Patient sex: M
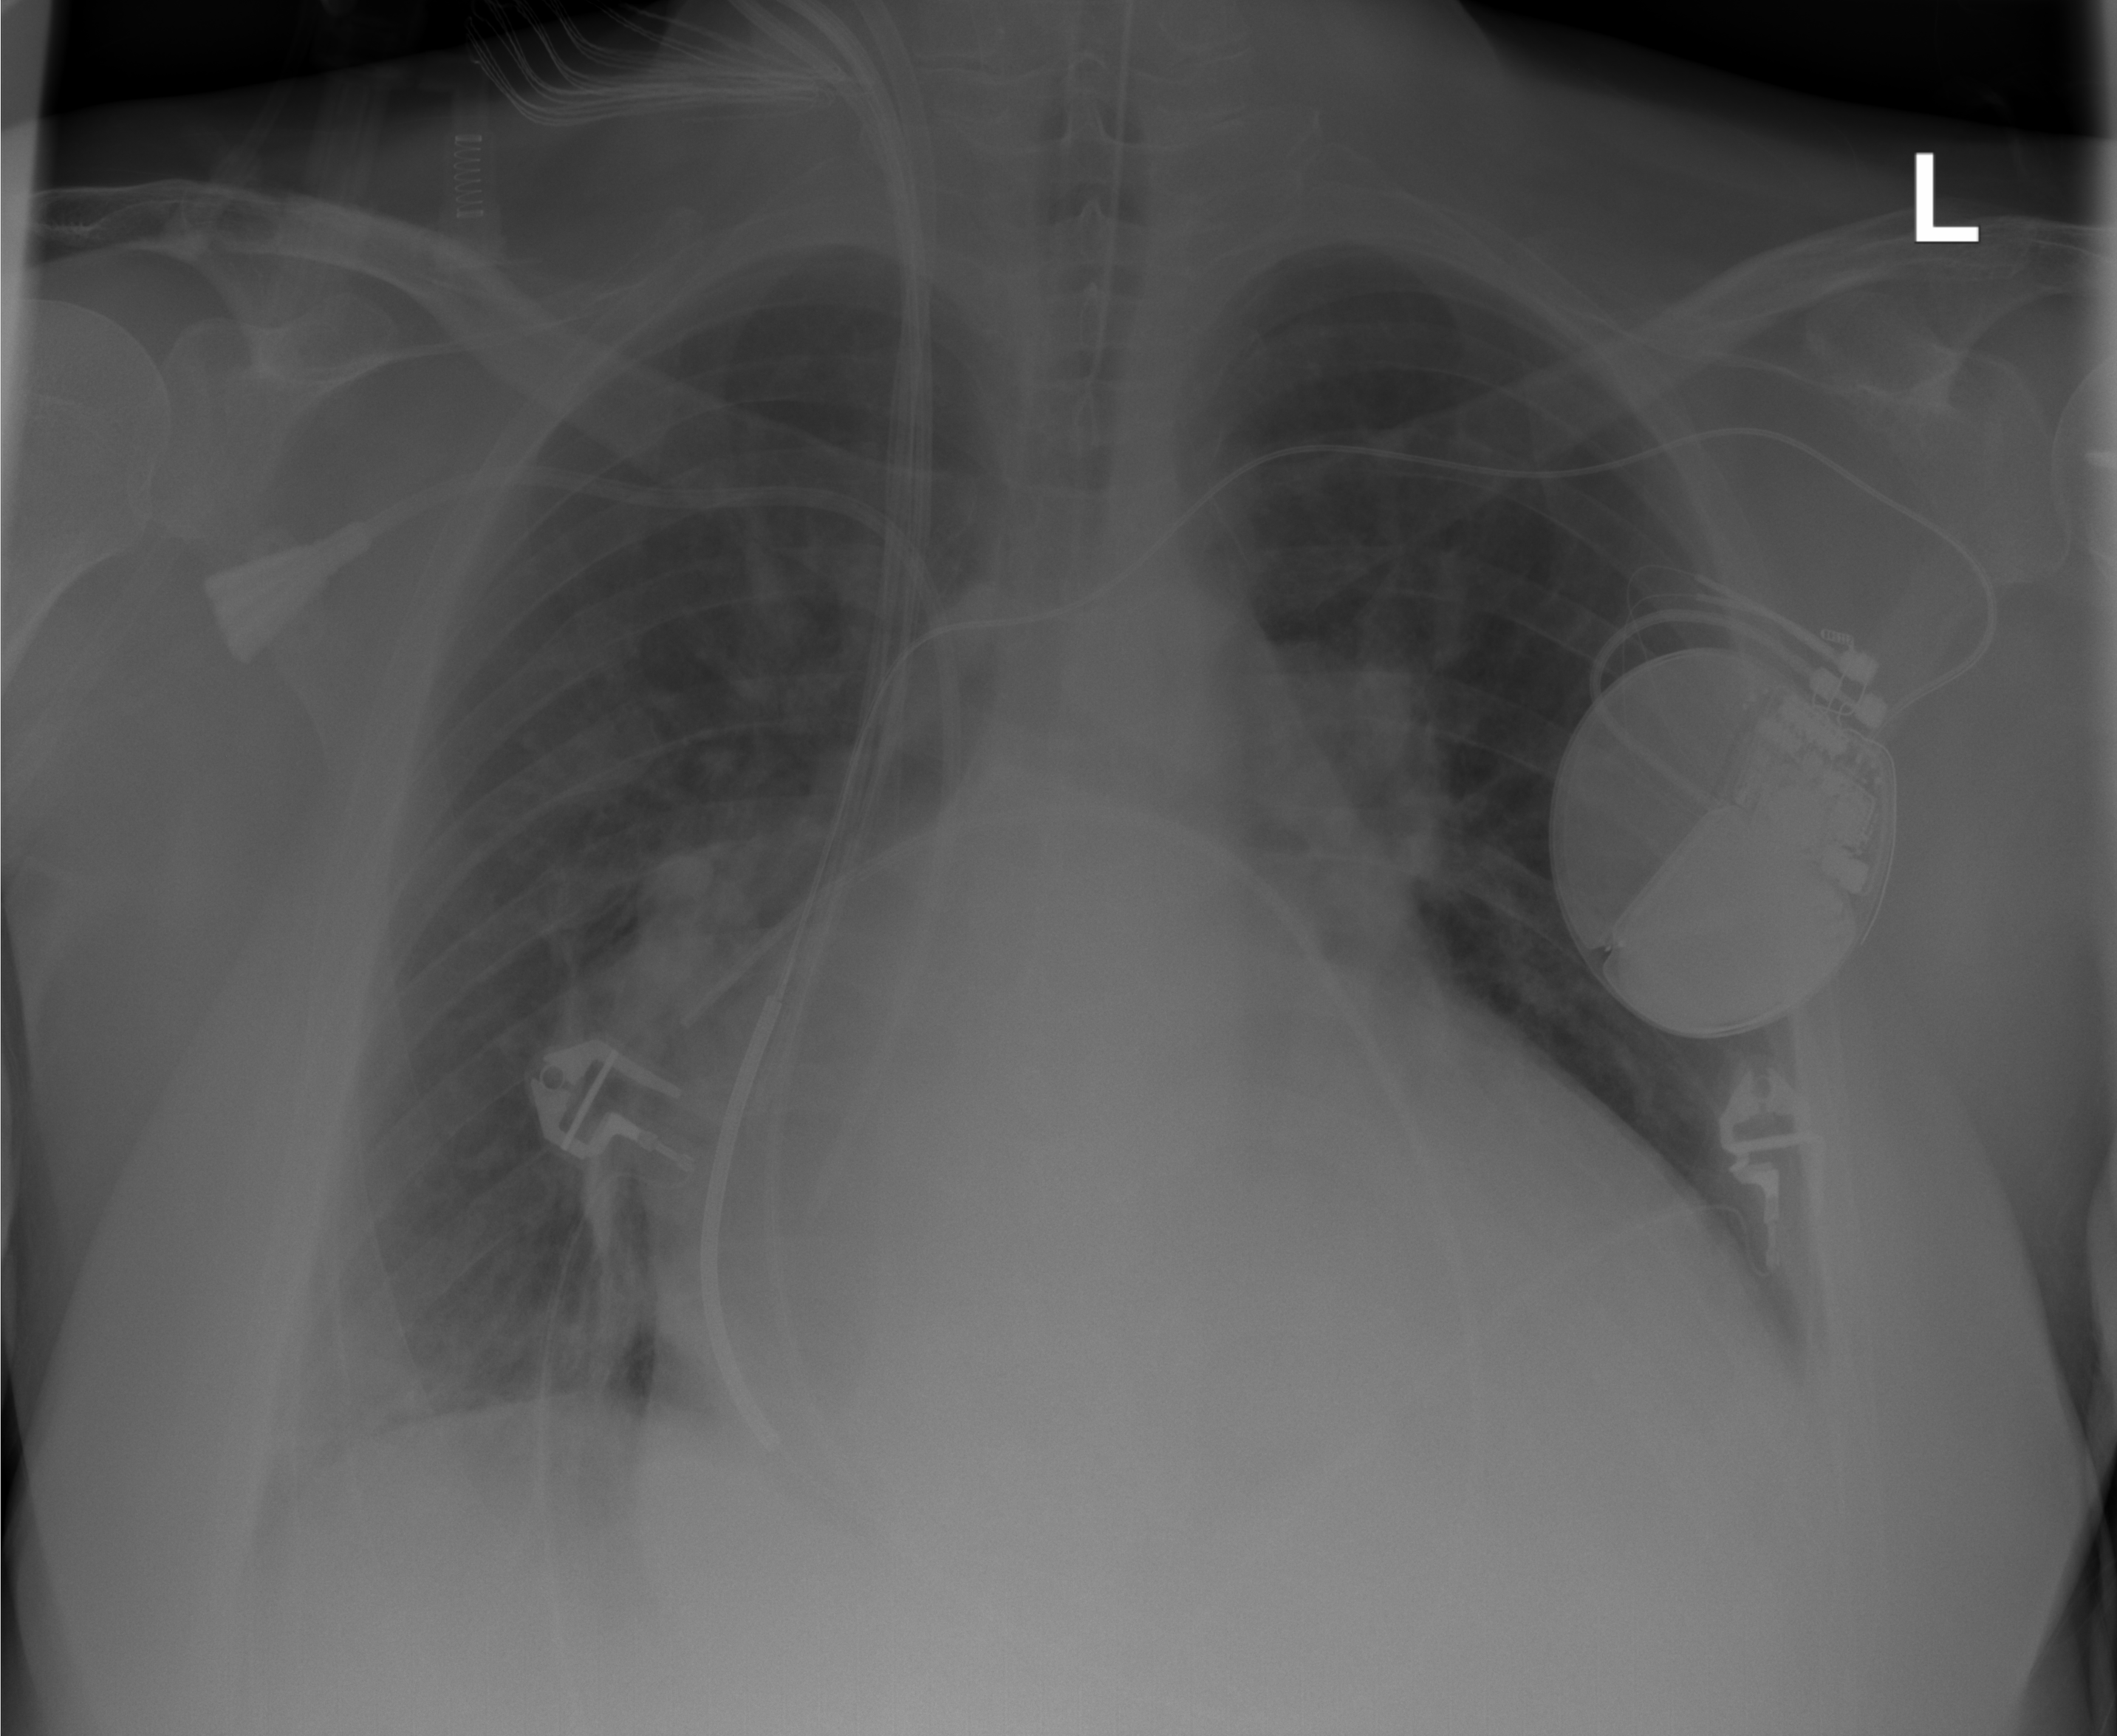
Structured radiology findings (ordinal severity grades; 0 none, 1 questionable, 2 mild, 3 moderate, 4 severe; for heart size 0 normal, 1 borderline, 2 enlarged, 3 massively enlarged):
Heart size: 3
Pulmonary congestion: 2
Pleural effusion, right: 2
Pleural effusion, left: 2
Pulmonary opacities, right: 2
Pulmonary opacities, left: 2
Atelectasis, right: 2
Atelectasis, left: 2